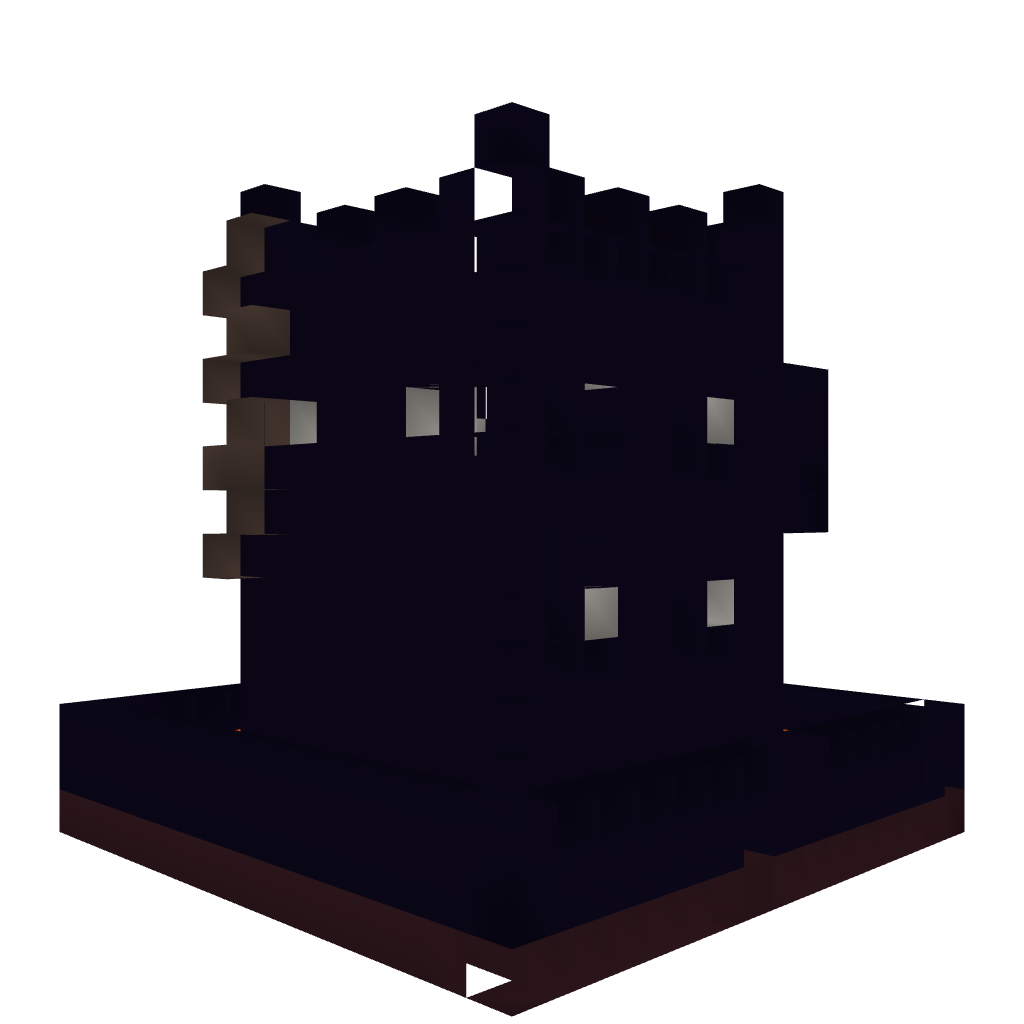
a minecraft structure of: PvPTower: Obsidian